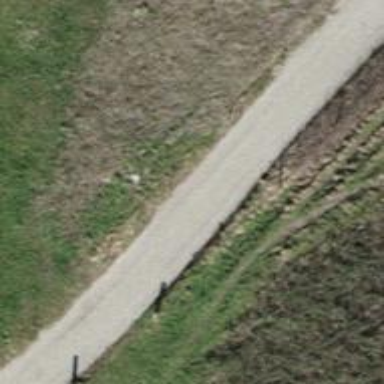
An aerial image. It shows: Gravel track with grade 3 tracktype.